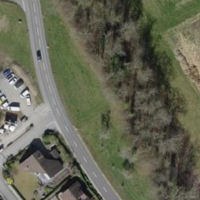
EUNIS habitat code: 52
Species observed at this site:
Allium ursinum